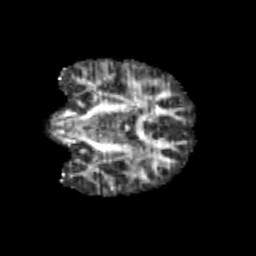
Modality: FA
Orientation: coronal
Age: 11
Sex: male
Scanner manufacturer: siemens
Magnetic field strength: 3 T
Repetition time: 3.8 s
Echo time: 0.07 s